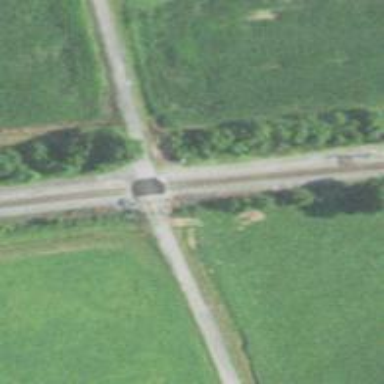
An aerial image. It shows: Railway level crossing.